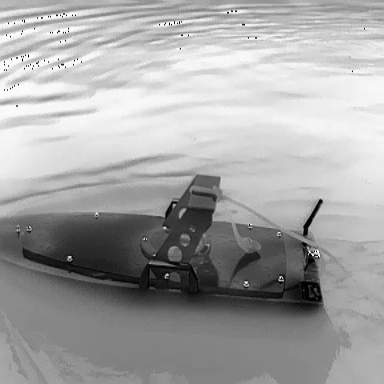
There is a canoe in the infrared image.